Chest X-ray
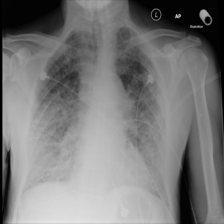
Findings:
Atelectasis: negative
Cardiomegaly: negative
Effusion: negative
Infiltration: negative
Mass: negative
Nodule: negative
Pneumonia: negative
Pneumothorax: negative
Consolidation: negative
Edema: negative
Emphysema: negative
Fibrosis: negative
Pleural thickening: negative
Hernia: negative